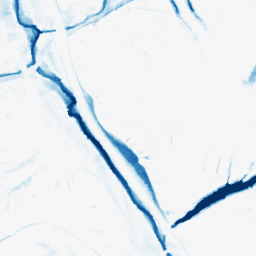
Category: morphological
Decomposition family: morphological
Decomposition parameters: operation: closing
size: 10
Upsampling method: lanczos
Upsampling parameters: scale: 2
Upsampling scale: 2